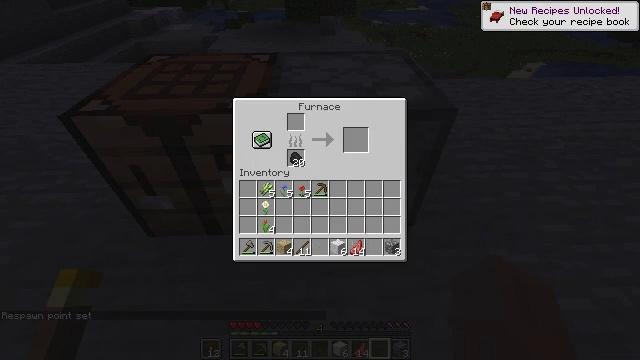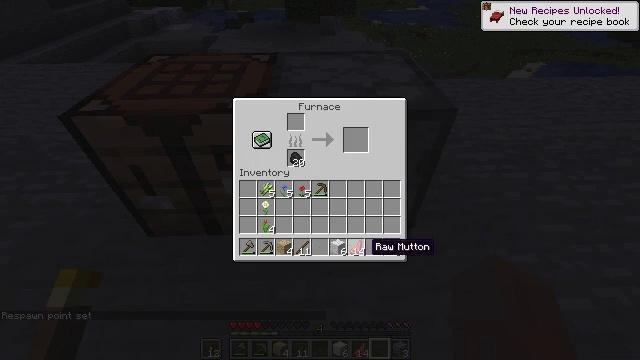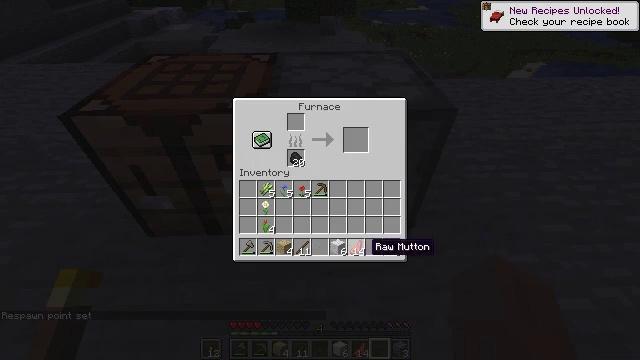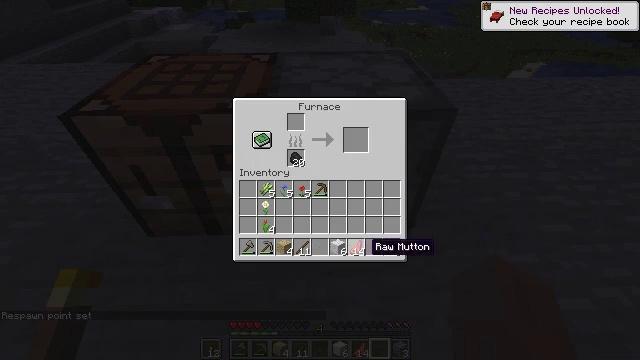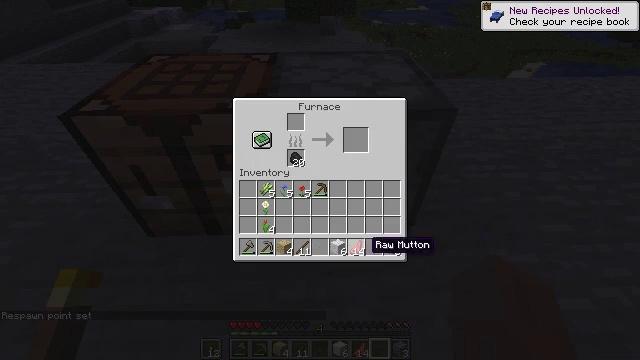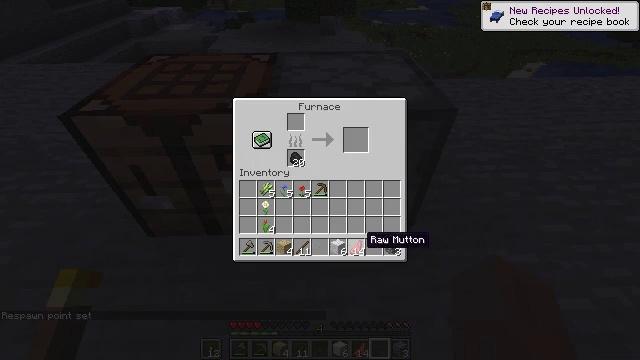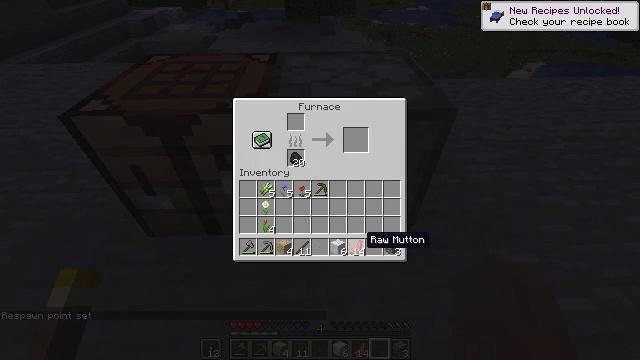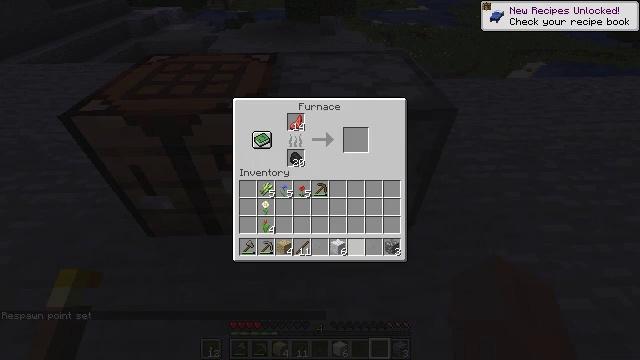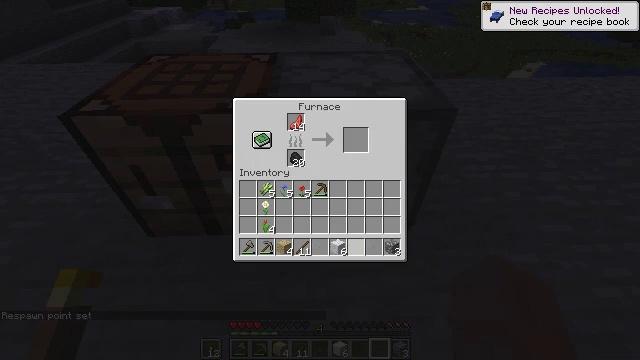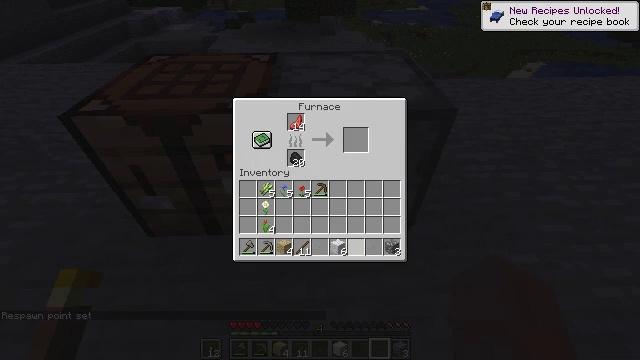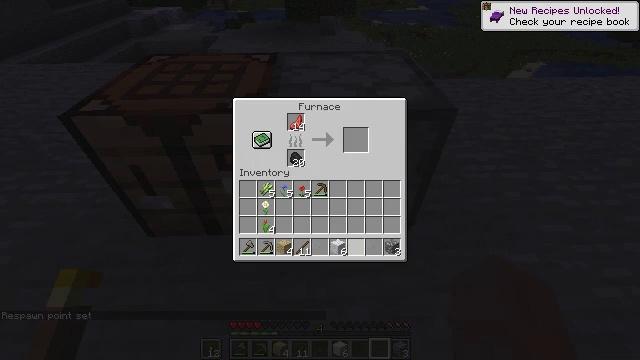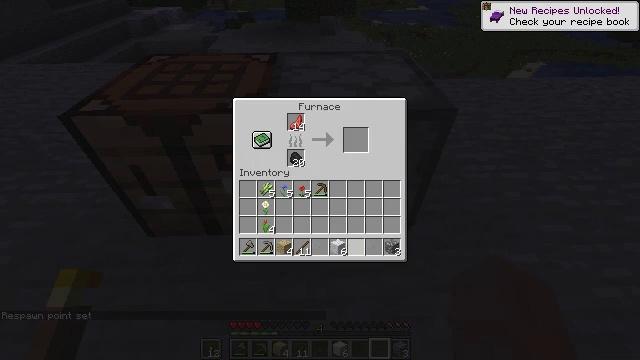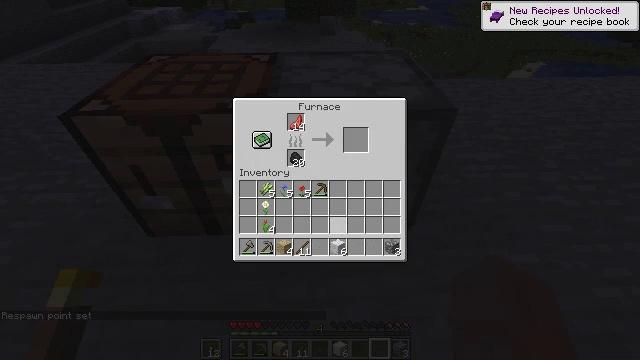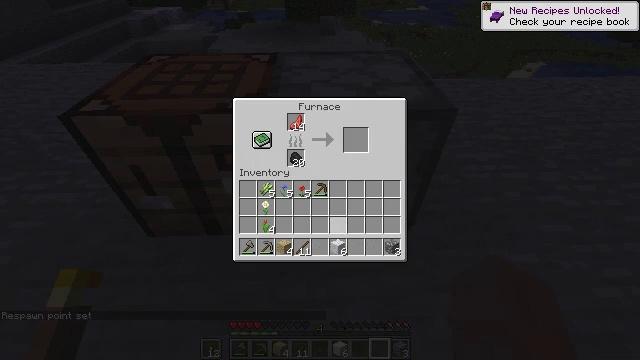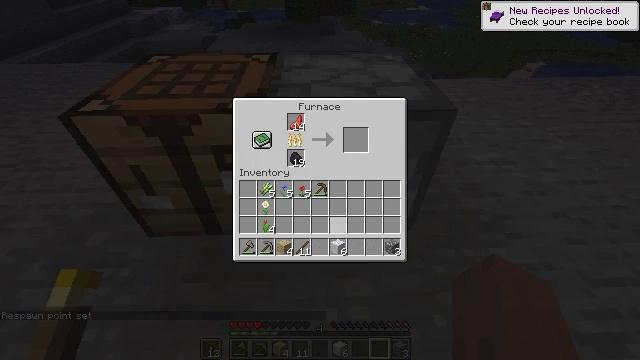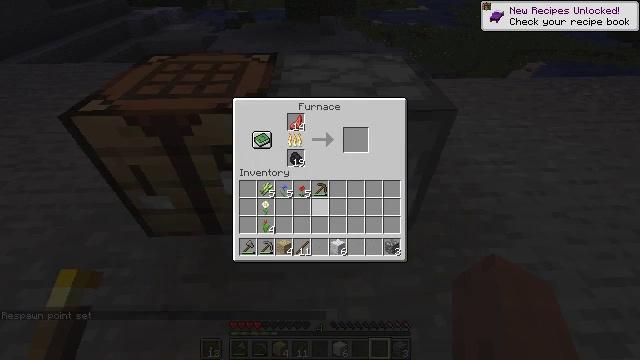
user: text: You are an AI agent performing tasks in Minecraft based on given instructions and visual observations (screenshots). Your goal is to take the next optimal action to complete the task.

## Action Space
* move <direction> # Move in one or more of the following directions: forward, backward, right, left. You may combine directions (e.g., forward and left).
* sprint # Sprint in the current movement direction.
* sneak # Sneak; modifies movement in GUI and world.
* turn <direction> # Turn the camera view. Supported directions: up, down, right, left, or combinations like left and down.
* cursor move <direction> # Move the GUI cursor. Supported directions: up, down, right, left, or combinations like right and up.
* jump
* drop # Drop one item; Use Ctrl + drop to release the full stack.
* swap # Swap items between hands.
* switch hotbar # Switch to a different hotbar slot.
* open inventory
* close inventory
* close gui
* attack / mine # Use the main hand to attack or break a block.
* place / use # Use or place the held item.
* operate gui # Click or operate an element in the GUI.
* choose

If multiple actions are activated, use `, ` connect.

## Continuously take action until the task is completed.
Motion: motion action
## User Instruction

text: Craft red dye from a red flower in the crafting grid.
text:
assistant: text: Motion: sneak
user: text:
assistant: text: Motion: sneak
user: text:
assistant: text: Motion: sneak
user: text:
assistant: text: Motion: sneak
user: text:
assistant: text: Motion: sneak
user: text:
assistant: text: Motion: sneak
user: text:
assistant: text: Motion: sneak, operate gui
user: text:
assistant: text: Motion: sneak, operate gui
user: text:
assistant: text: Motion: sneak, operate gui
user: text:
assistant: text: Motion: sneak
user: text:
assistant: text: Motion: sneak
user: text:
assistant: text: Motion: sneak, cursor move left and up
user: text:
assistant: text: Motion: sneak
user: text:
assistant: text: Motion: sneak
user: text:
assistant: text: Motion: cursor move left and up
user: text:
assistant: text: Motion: no_op
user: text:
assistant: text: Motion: no_op
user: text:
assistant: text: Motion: no_op
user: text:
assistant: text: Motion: no_op
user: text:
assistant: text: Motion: no_op
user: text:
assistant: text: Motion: no_op
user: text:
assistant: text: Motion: no_op
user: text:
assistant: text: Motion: no_op
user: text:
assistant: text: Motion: no_op
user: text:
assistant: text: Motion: no_op
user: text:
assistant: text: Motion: no_op
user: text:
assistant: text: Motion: no_op
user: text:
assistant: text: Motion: no_op
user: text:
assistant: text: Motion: no_op
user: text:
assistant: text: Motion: no_op